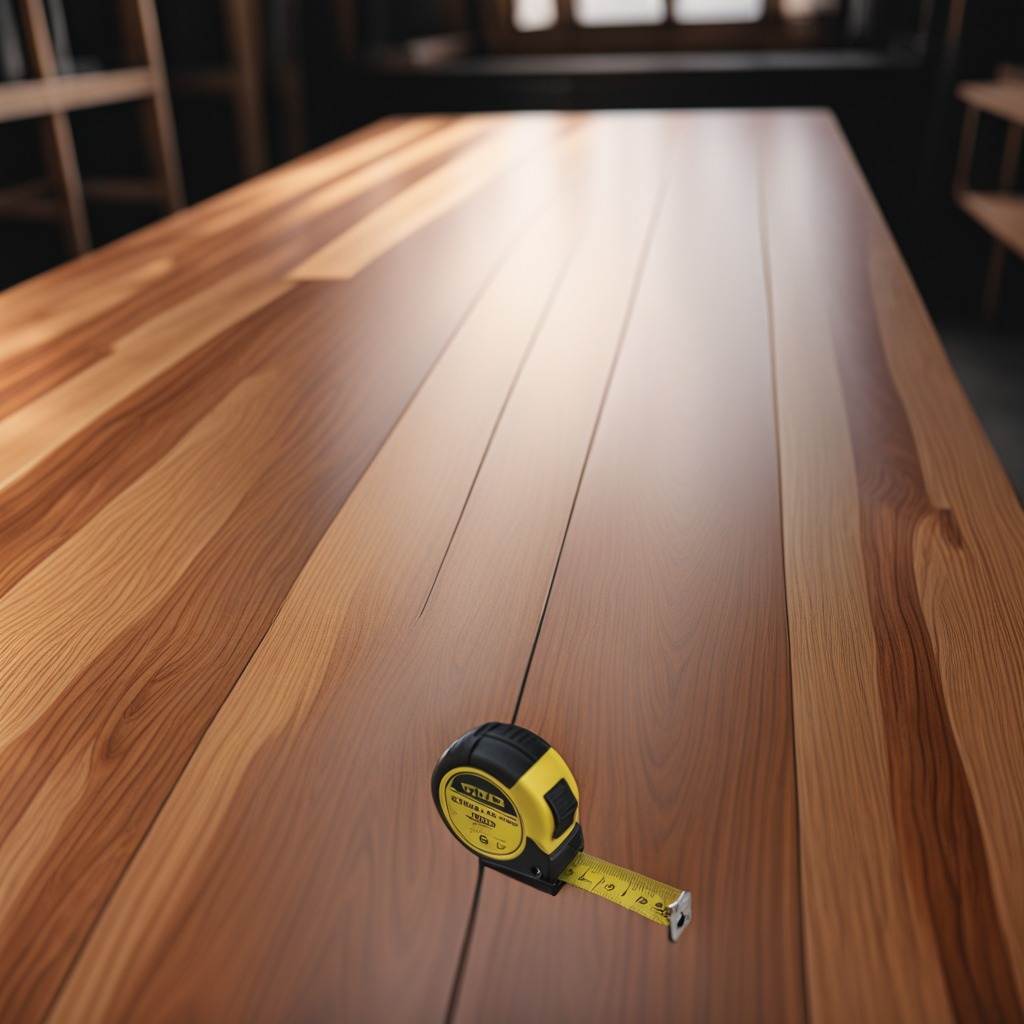
A measuring tape is lying on a wooden table in a carpentry studio.